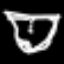
Label: pants